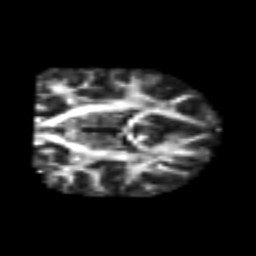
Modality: FA
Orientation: coronal
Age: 25
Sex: male
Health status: healthy